RGB frame:
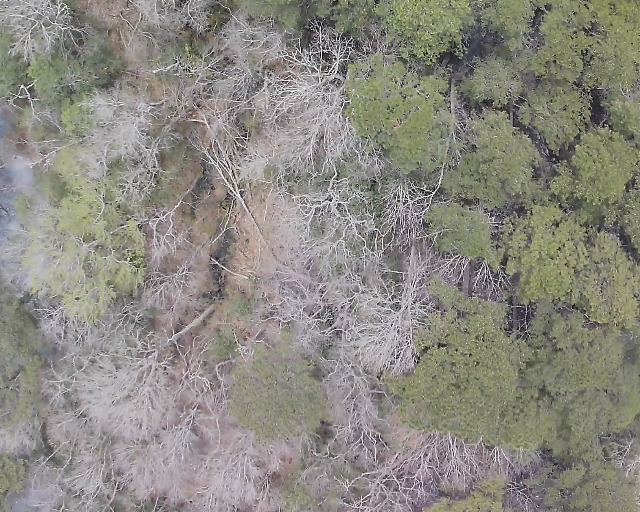
Thermal frame:
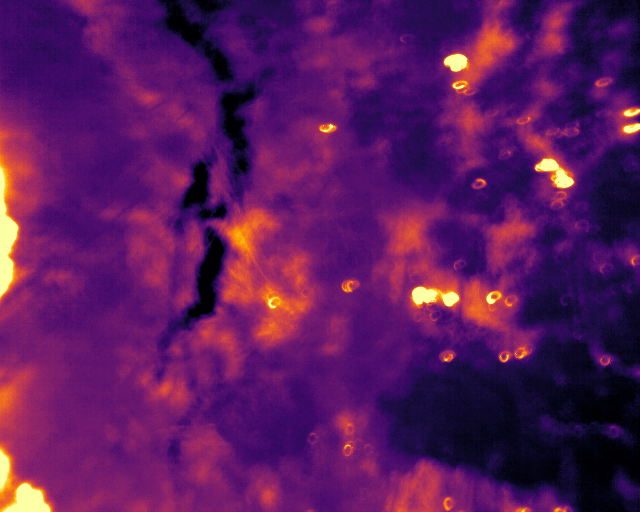
Captured: 2026-02-26 03:06:47
Pixels at or above 80 °C: 246 (fraction of frame: 0.0007507)